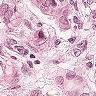
Metastatic tissue present: yes